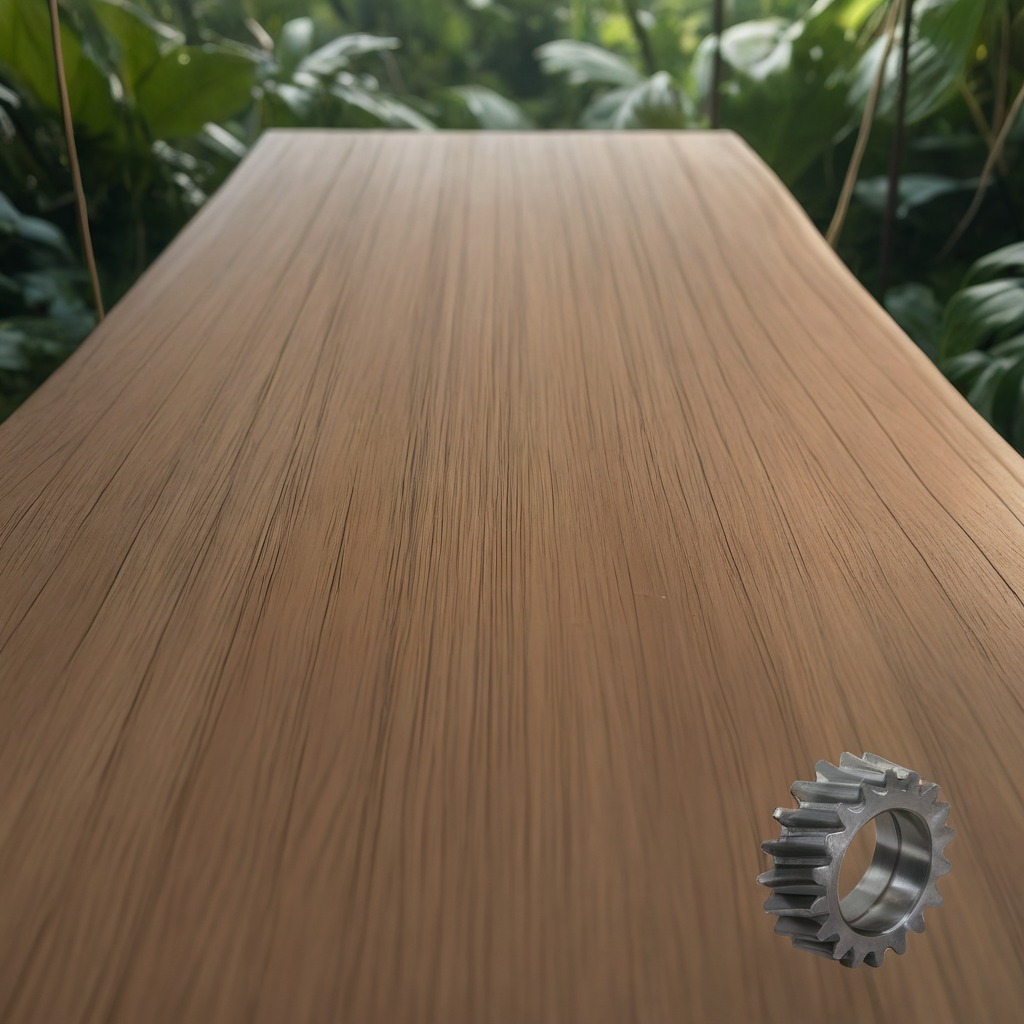
A steel gear with teeth is lying on a wooden table inside a jungle field workshop tent humid ambient light worn but